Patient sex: F
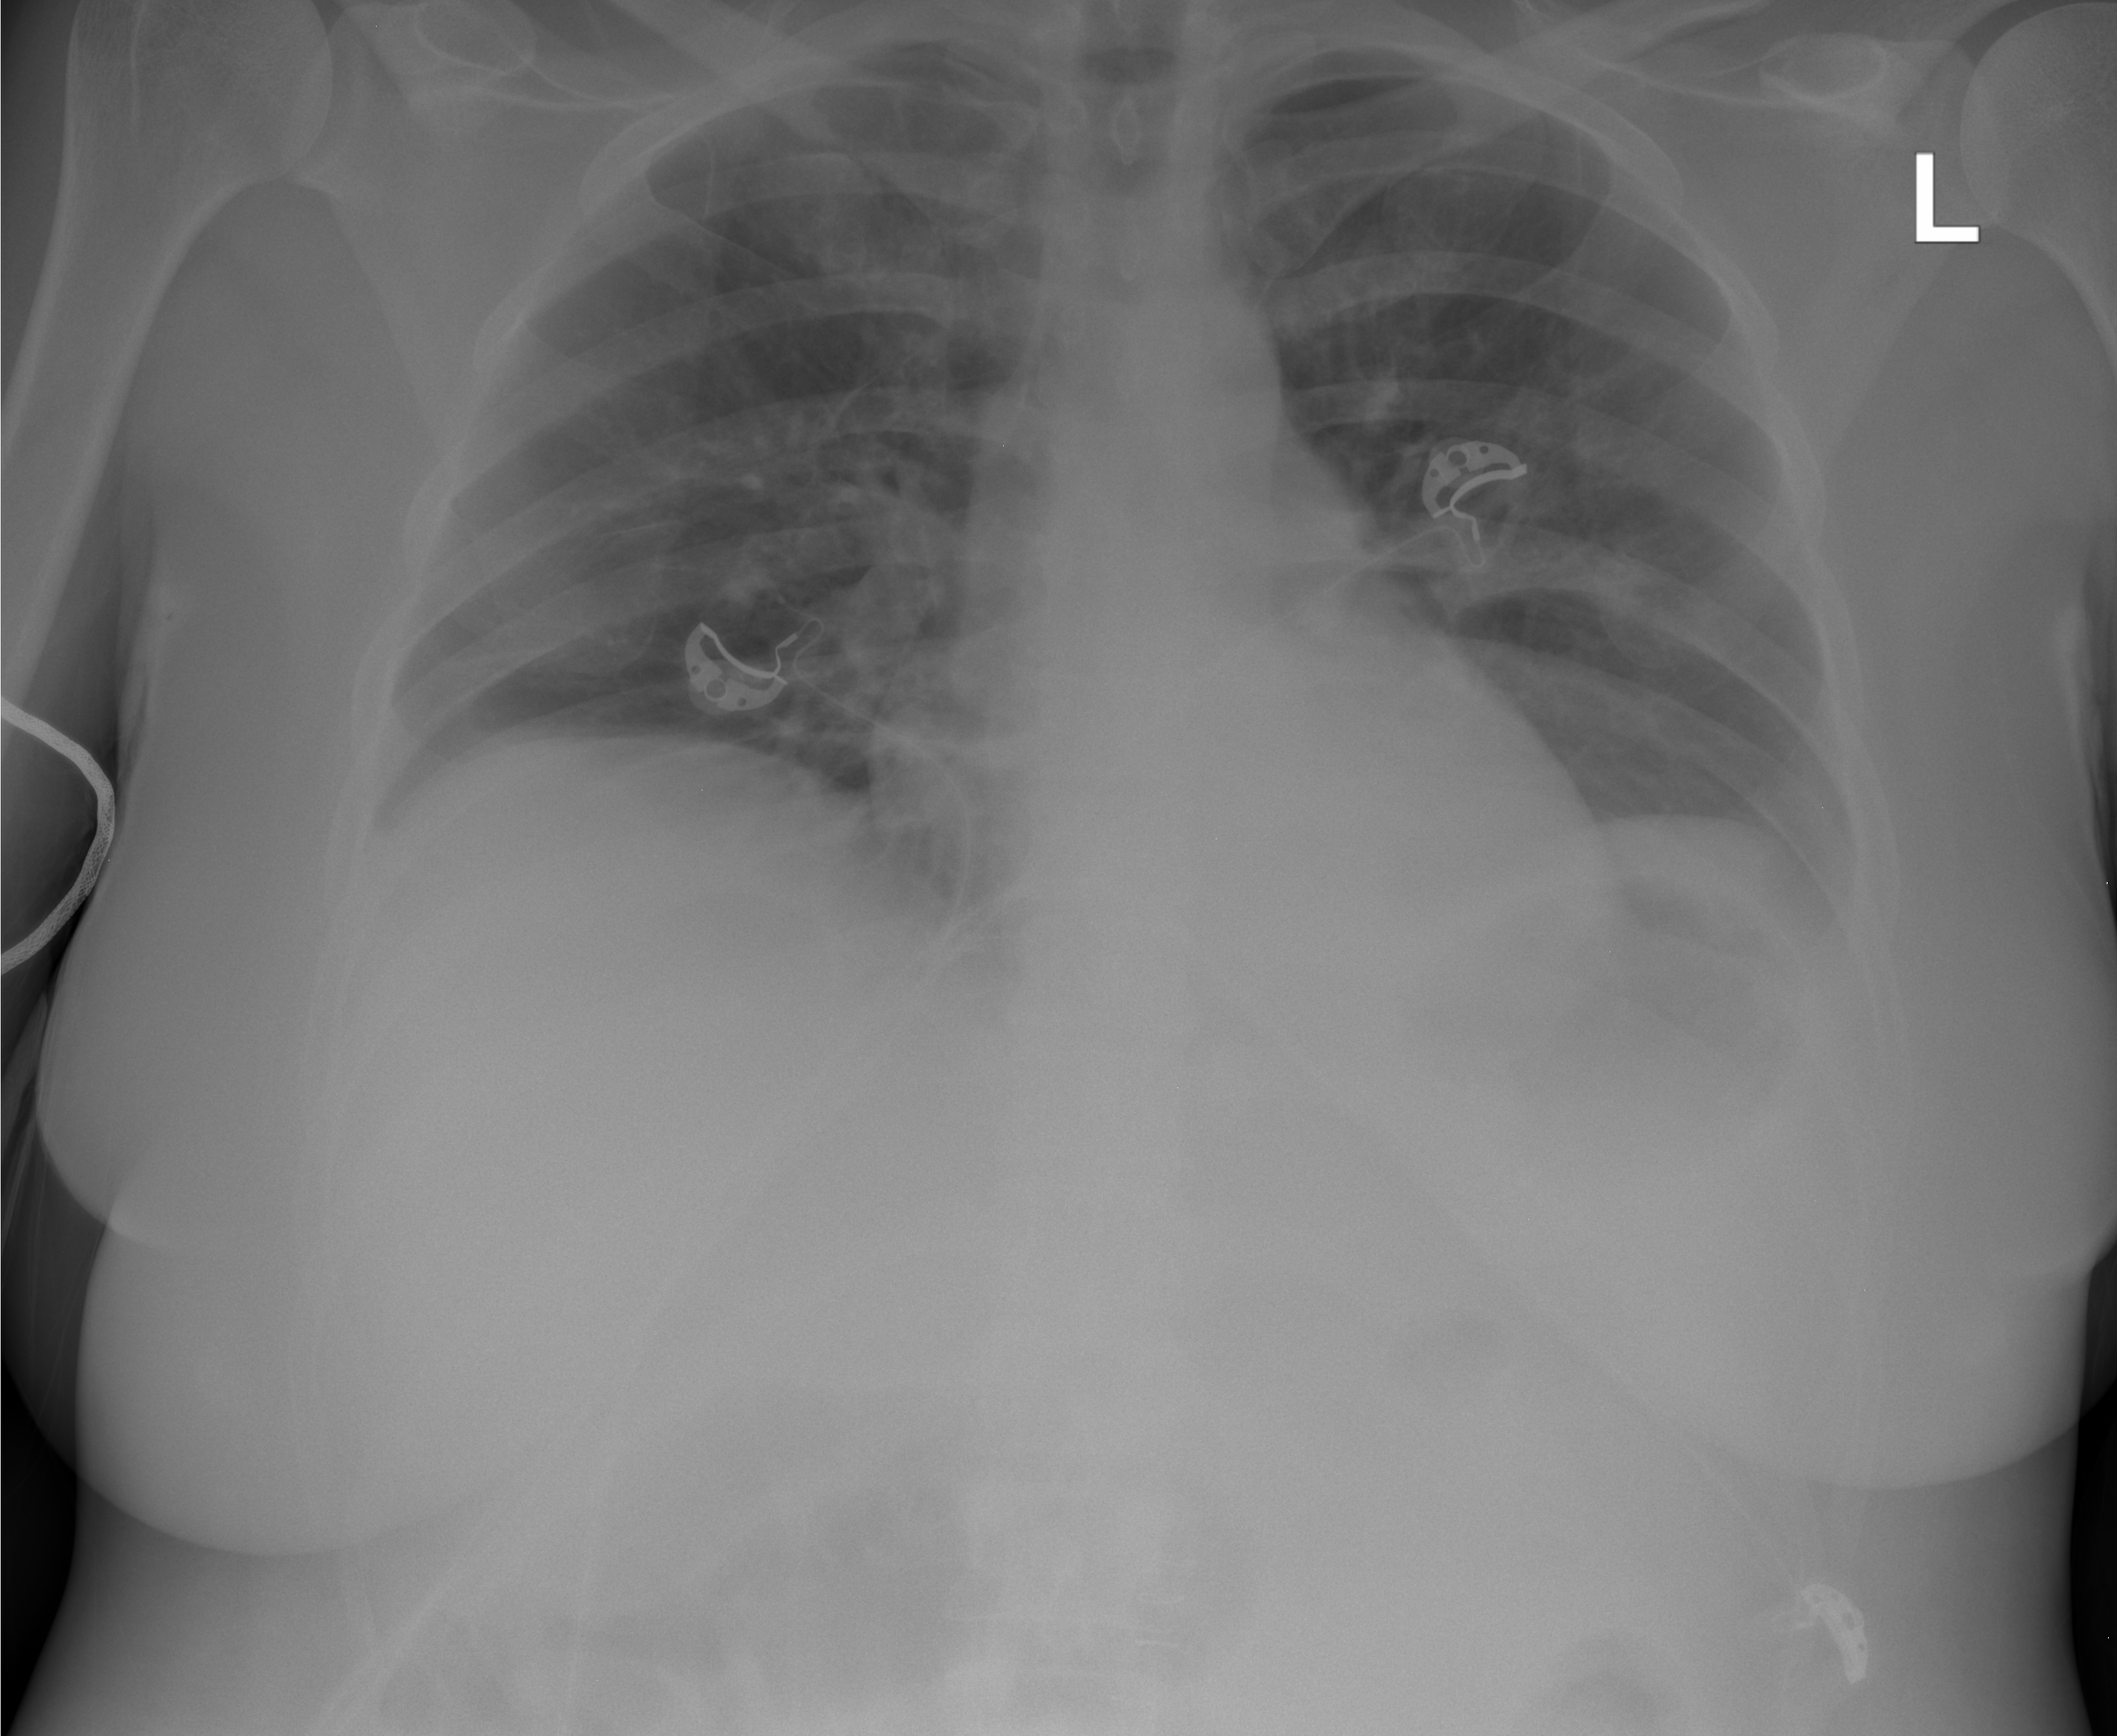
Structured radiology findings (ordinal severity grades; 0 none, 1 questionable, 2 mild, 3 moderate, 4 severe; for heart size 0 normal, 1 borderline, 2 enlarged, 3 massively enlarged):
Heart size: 0
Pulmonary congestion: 0
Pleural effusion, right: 0
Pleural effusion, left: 1
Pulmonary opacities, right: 0
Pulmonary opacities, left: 0
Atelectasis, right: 0
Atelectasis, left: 0